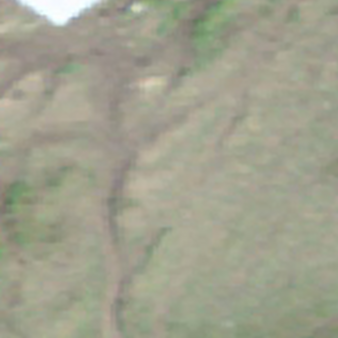
Label: other